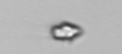
Label: Heterocapsa_rotundata